九年级 · 解析几何
如图, 在 $\triangle A B C$ 中, $B C=4, B D$ 平分 $\angle A B C$, 过点 $A$ 作 $A D \perp B D$ 于点 $D$, 过点 $D$作 $D E / / C B$, 分別交 $A B 、 A C$ 于点 $E 、 F$, 若 $E F=2 D F$, 则 $A B$ 的长为（）

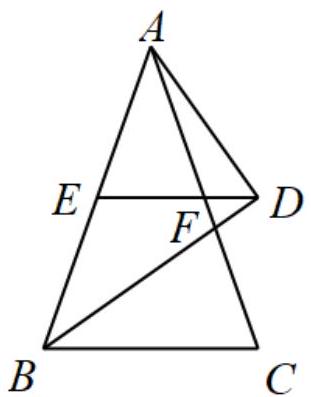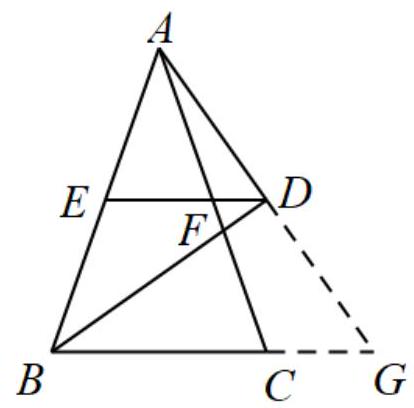
A. 4
B. 6
C. 8
D. 10

答案: B
解析: 延长 $A D 、 B C$ 交于点 $G$, 根据三角形内角和定理推出 $\angle B A D=\angle G$, 则 $A B=B G$,进而得到 $D$ 是 $A G$ 的中点, 证明 $\triangle A D E \sim \triangle A G B$ 得到 $\frac{D E}{B G}=\frac{A E}{A B}=\frac{A D}{A G}=\frac{1}{2}$, 即 $B G=2 D E$,进一步证明 $\triangle A E F \sim \triangle A B C$, 得到 $E F=\frac{1}{2} B C=2$, 即可求出 $D E=E F+D F=3$, 则 $B G=2 D E=6$, $A B=B G=6$

【详解】解：如图所示, 延长 $A D 、 B C$ 交于点 $G$,

$\because B D$ 平分 $\angle A B C, A D \perp B D$ 于点 $D$,

$\therefore \angle A B D=\angle G B D, \angle A D B=\angle G D B=90^{\circ}$,

又 $B D=B D$

$\therefore \triangle B A D \cong \triangle B G D$

$\therefore A B=B G$

$\therefore D$ 是 $A G$ 的中点,

$\because D E / / B G$,

$\therefore \triangle A D E \sim \triangle A G B$,

$\therefore \frac{D E}{B G}=\frac{A E}{A B}=\frac{A D}{A G}=\frac{1}{2}$,

$\therefore B G=2 D E$

同理可证 $\triangle A E F \sim \triangle A B C$ ，

$\therefore \frac{E F}{B C}=\frac{A E}{A B}=\frac{1}{2}$

$\therefore E F=\frac{1}{2} B C=2$,

又 $\because E F=2 D F$,

$\therefore D F=1$
$\therefore D E=E F+D F=3$,

$\therefore B G=2 D E=6$,

$\therefore A B=B G=6$,

故选: B.

【点睛】本题主要考查了等腰三角形的判定定理与性质, 相似三角形的性质与判定, 三角形内角和定理, 通过作辅助线, 构造相似三角形是解题关键.